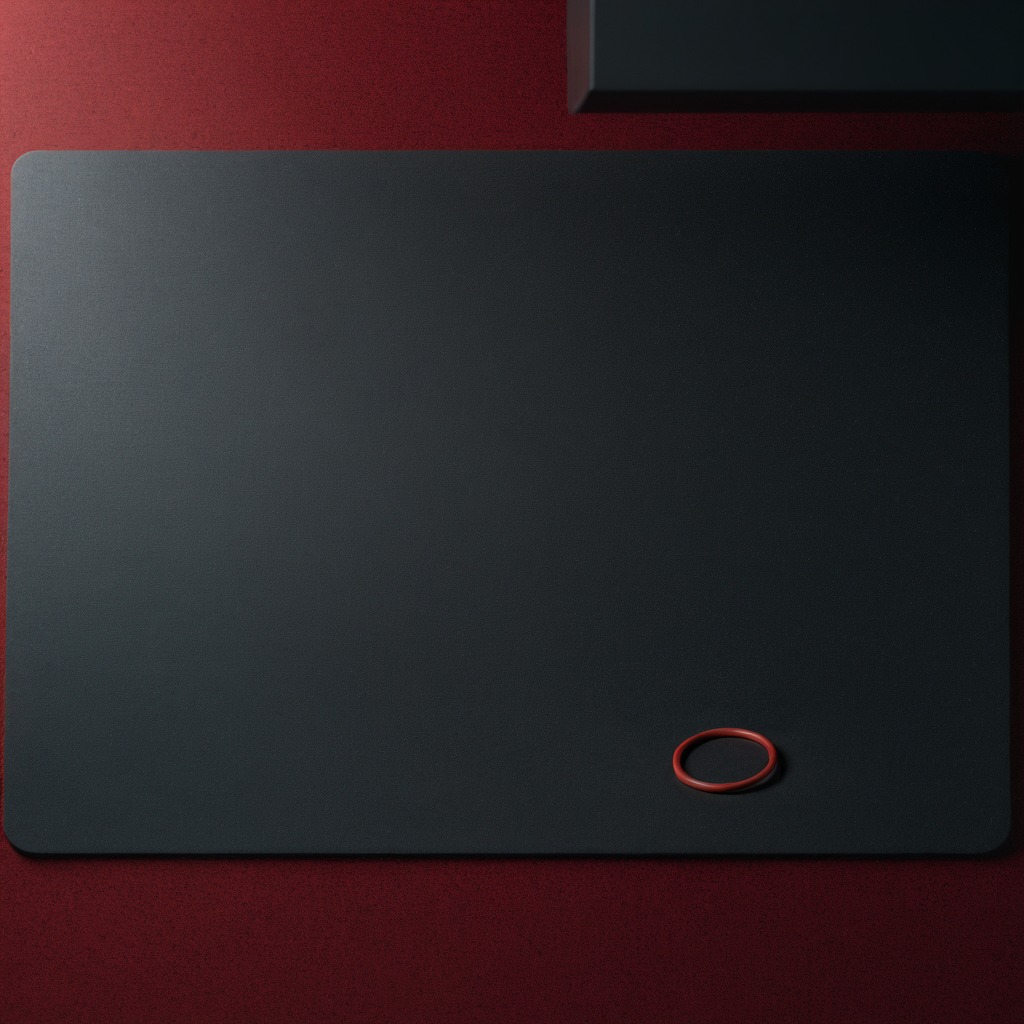
A rubber O-ring lies on a clean granite tabletop.